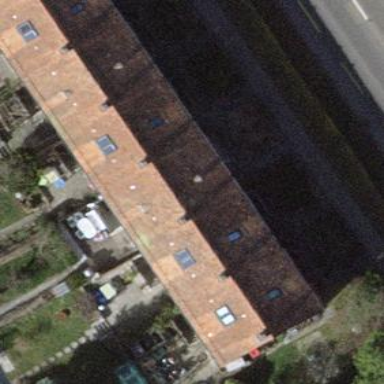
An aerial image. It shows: Beige house with gabled roof covered in orange-red roof tiles. The roof is oriented across the building.